Question: I am attempting to use Typescript to build an Angular JS 1.3 app, and I am having trouble right out the gate because it says that "module" does not exist on"typeof angular".
I thought this was easily rectified by just including the "DefinitelyTyped" 'angular.d.ts' file, but that doesn't seem to have done anything.
My folder structure looks like this...
- - - - - - - - - - - -
And my angular 'app.core.ts' looks like this;
'''
/// <reference path="~/application/assets/typings/jquery/jquery.d.ts" />
/// <reference path="~/application/assets/typings/angularjs/angular.d.ts" />
((): void => {
'use strict';
angular
.module('app', [
/*
* Angular Modules
*/
'kendo.directives',
'ui.bootstrap',
'ui.bootstrap.drawer',
'ui.check'
]);
})();
'''
At first I just assumed the paths were wrong, but it doesn't seem to matter what paths I use. If I use paths relative to the 'app.core.ts' file, it still doesn't work.
I am using 'Visual Studio 2013.4 Professional', and it looks like this on my screen;

Can anyone help me? I'm getting very frustrated already with angular.
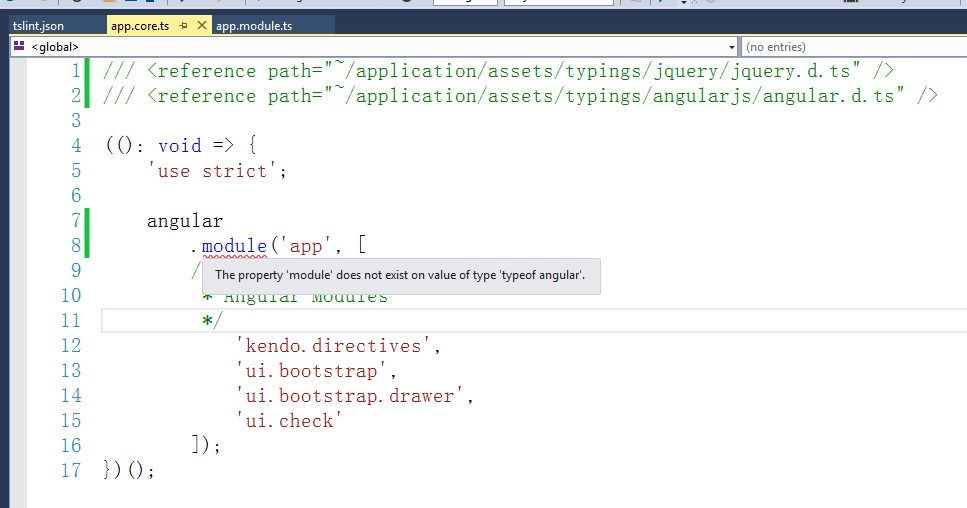
Answer: The latest definition files use TypeScript 1.4 syntax. Please verify your <URL> this version.